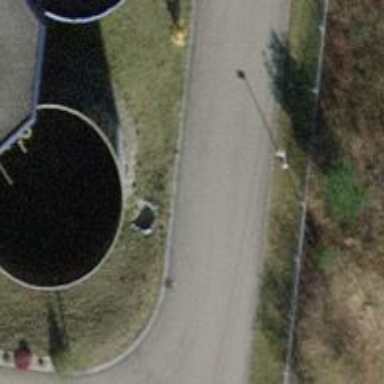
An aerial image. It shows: Silo and slurry tank building.